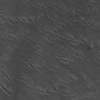
Label: not_dusty